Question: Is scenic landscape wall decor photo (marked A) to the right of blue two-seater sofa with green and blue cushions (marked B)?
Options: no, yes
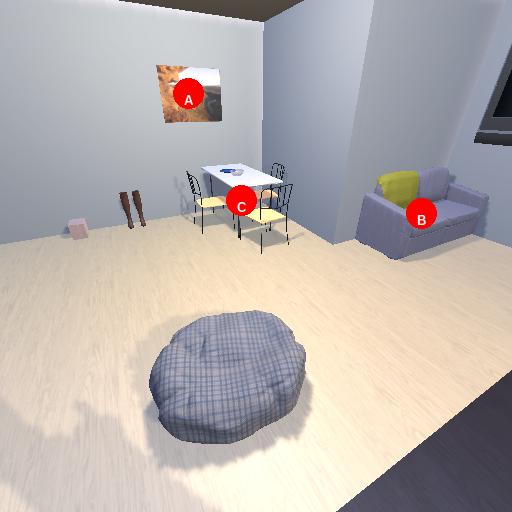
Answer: no